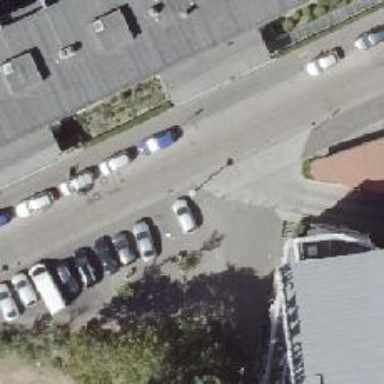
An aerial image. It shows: Street lamp with parking obstacle.